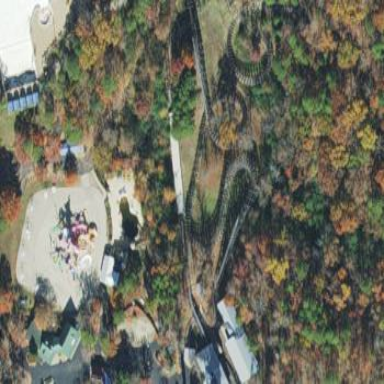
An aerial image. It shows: Roller coaster track.